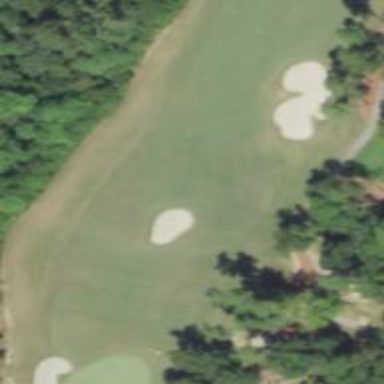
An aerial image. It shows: View of golf hole.